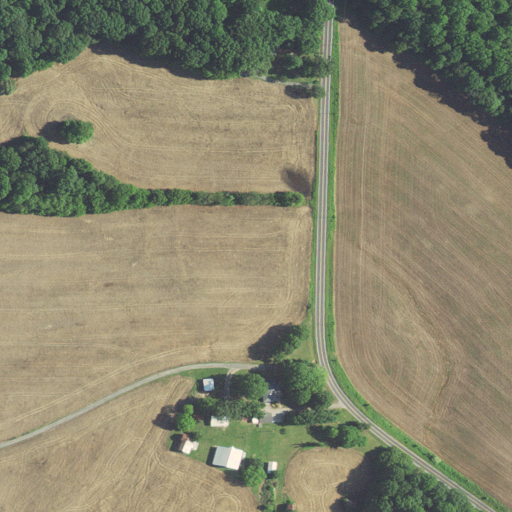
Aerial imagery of mountain in North Carolina named Calahaln Mountain containing cultivated crops, pasture, open development, deciduous forest, grassland, and low intensity development